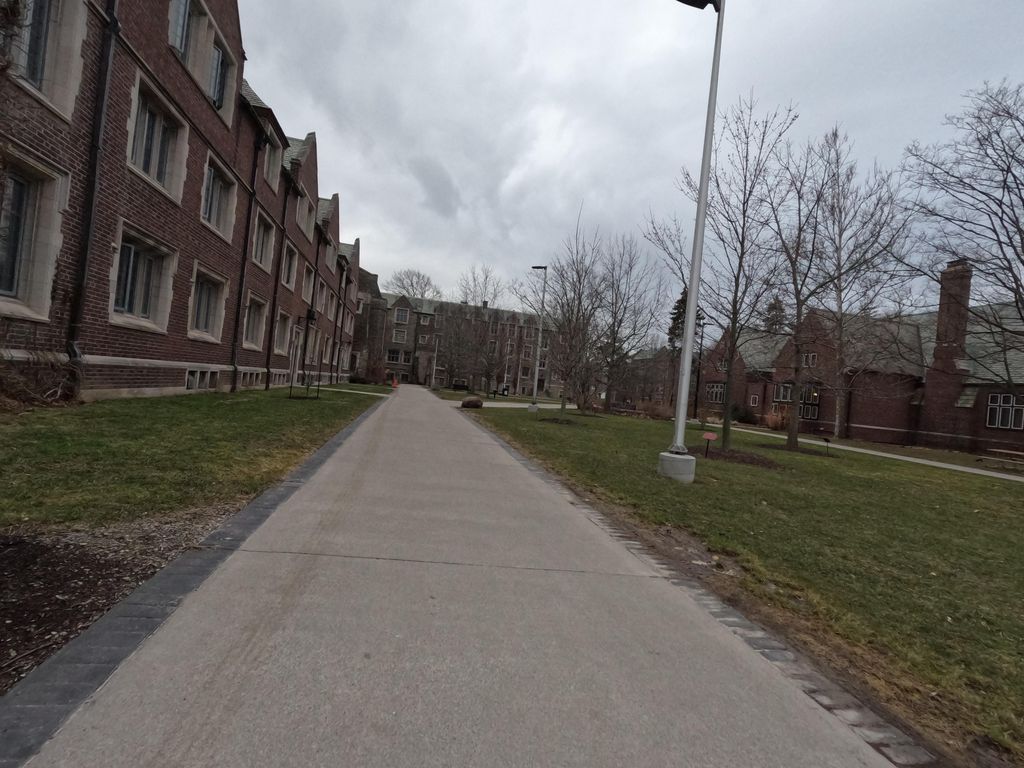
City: hamilton